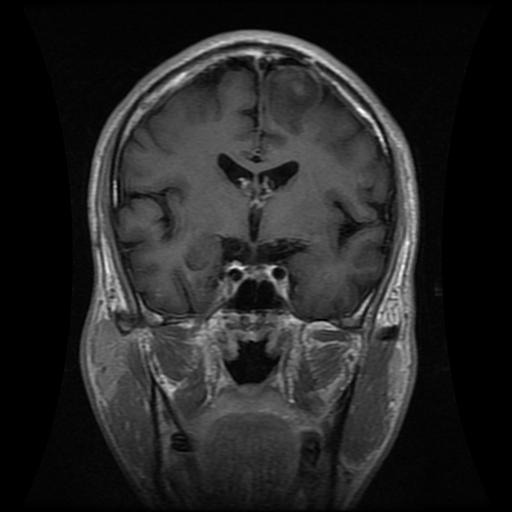
Label: glioma